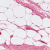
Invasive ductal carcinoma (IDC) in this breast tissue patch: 0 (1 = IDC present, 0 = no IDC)